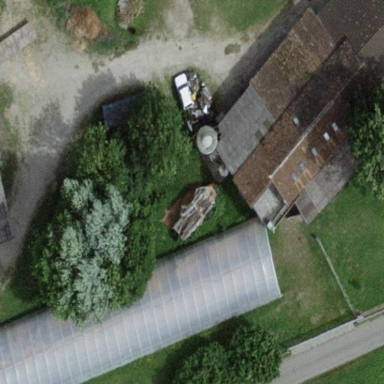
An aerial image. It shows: Greenhouse.